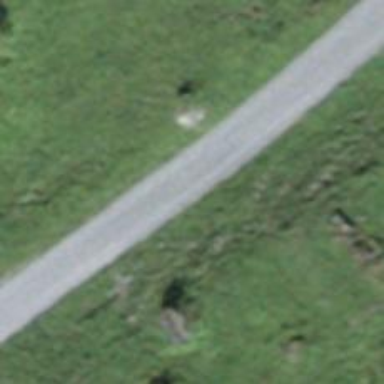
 suitable for both agricultural and forestry tourist buses."